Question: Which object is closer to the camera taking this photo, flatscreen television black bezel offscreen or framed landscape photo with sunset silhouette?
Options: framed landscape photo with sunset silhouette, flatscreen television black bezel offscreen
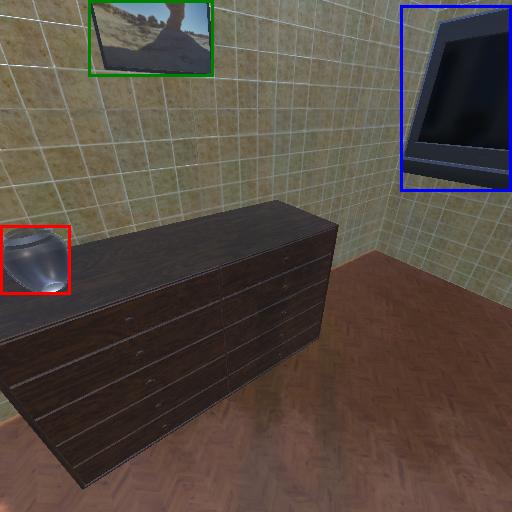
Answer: framed landscape photo with sunset silhouette